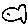
Label: fish